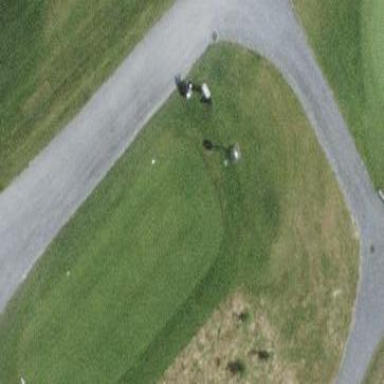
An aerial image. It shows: Golf tee.